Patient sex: M
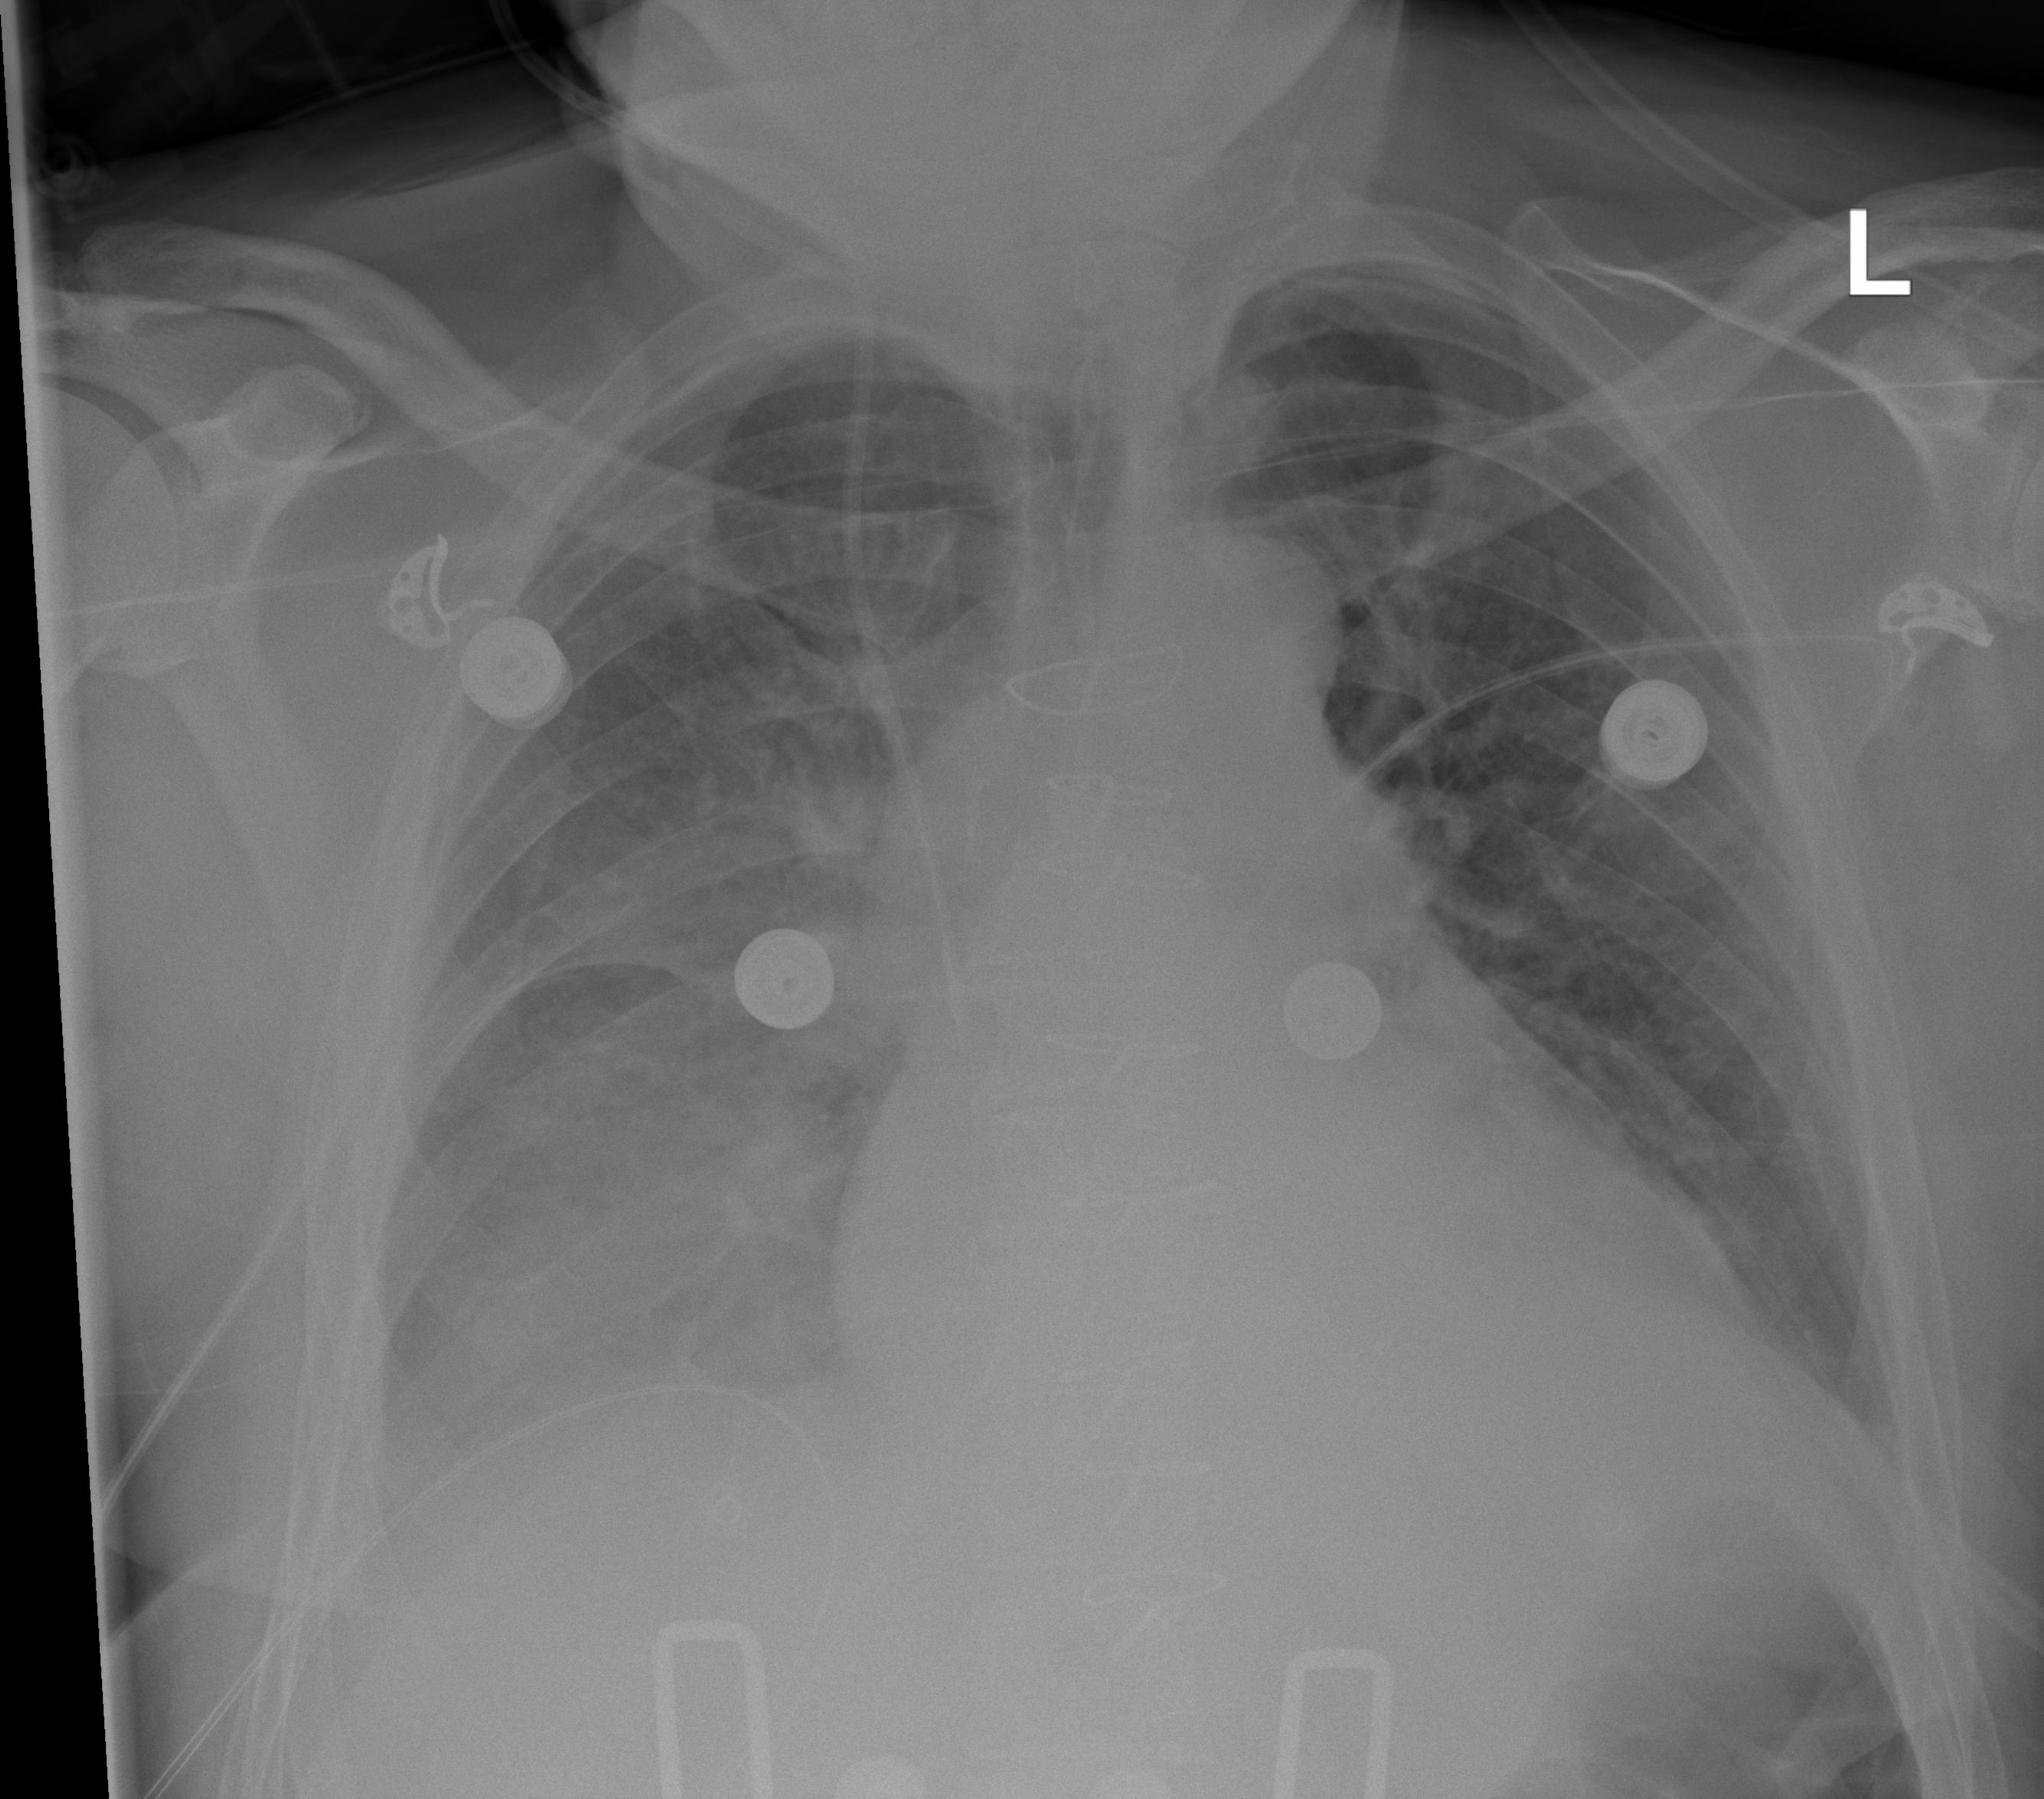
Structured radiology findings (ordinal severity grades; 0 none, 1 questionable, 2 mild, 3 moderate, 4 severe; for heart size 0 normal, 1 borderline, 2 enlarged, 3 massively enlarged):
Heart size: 2
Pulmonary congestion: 0
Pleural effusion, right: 3
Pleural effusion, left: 2
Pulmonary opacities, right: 0
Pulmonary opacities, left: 0
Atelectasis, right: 2
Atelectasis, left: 2